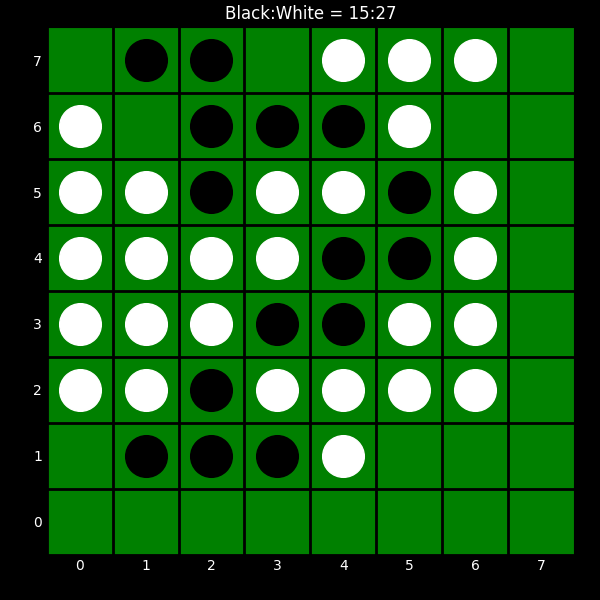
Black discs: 15
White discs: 27